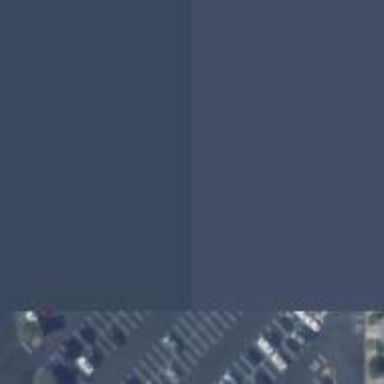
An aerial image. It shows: Parking space.